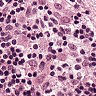
Metastatic tissue present: no